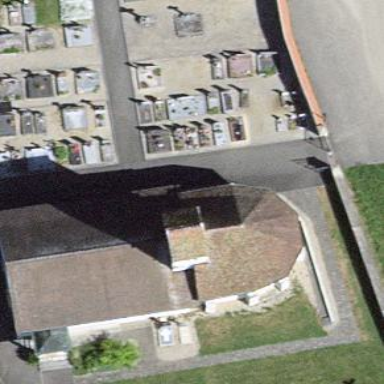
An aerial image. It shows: Cemetery.